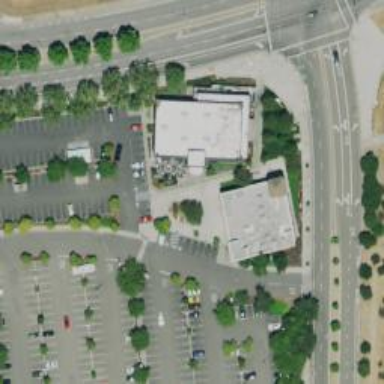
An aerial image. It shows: Parking space.